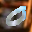
Label: 0